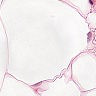
Metastatic tissue present: no